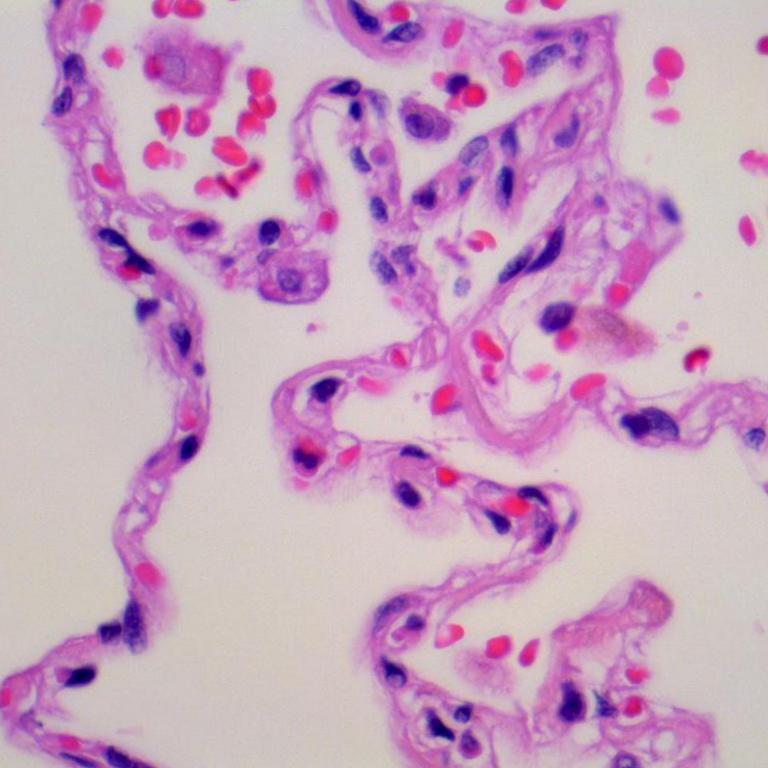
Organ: lung
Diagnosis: benign